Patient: sex M, age 49
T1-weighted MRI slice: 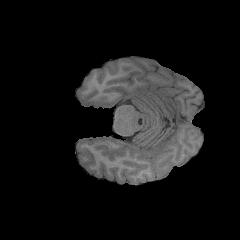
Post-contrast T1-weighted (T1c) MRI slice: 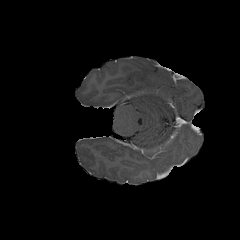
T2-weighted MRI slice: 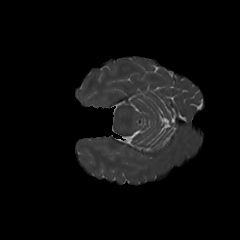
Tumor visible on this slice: no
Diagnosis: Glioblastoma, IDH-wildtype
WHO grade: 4